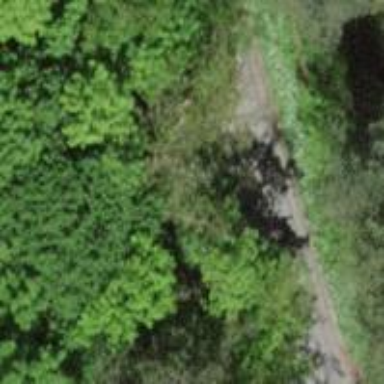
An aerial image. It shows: Broadleaved tree in natural setting.